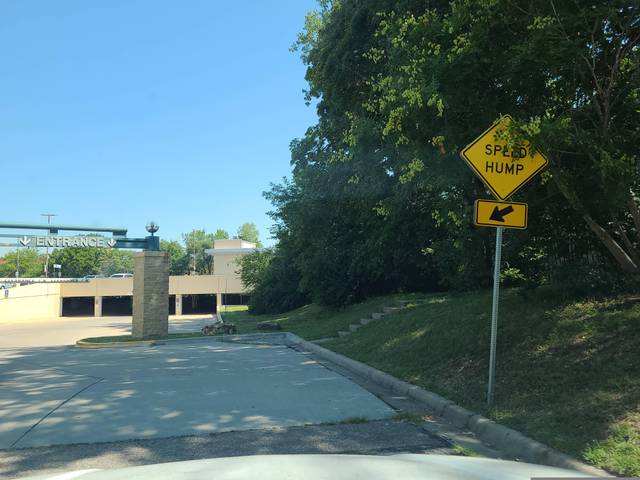
Region: United States
Coordinates: 38.972, -95.234